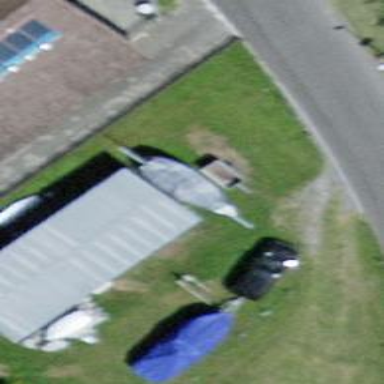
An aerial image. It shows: Barn.